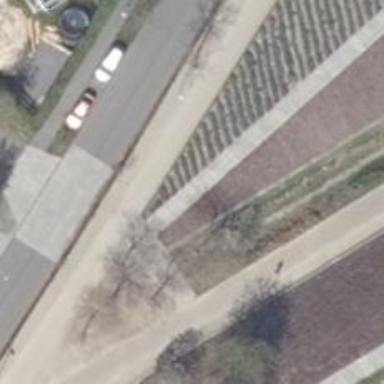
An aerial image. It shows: Footway with concrete surface.